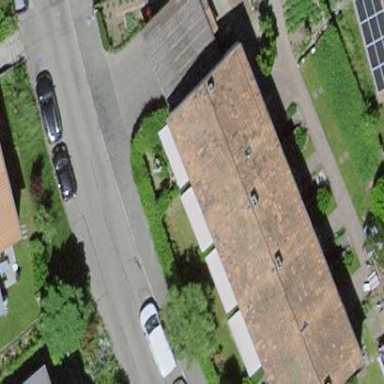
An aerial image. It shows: Terrace building with gabled roof made of roof tiles oriented along its structure.